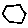
Label: hexagon